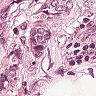
Metastatic tissue present: yes